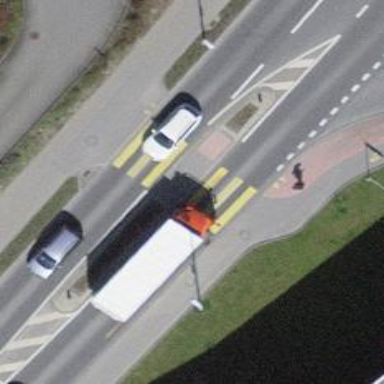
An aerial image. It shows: Uncontrolled zebra crossing with island. The crossing is marked with zebra stripes.